Field crop: maize
Growth stage: 2
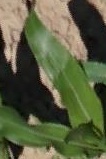
Species: maize